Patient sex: M
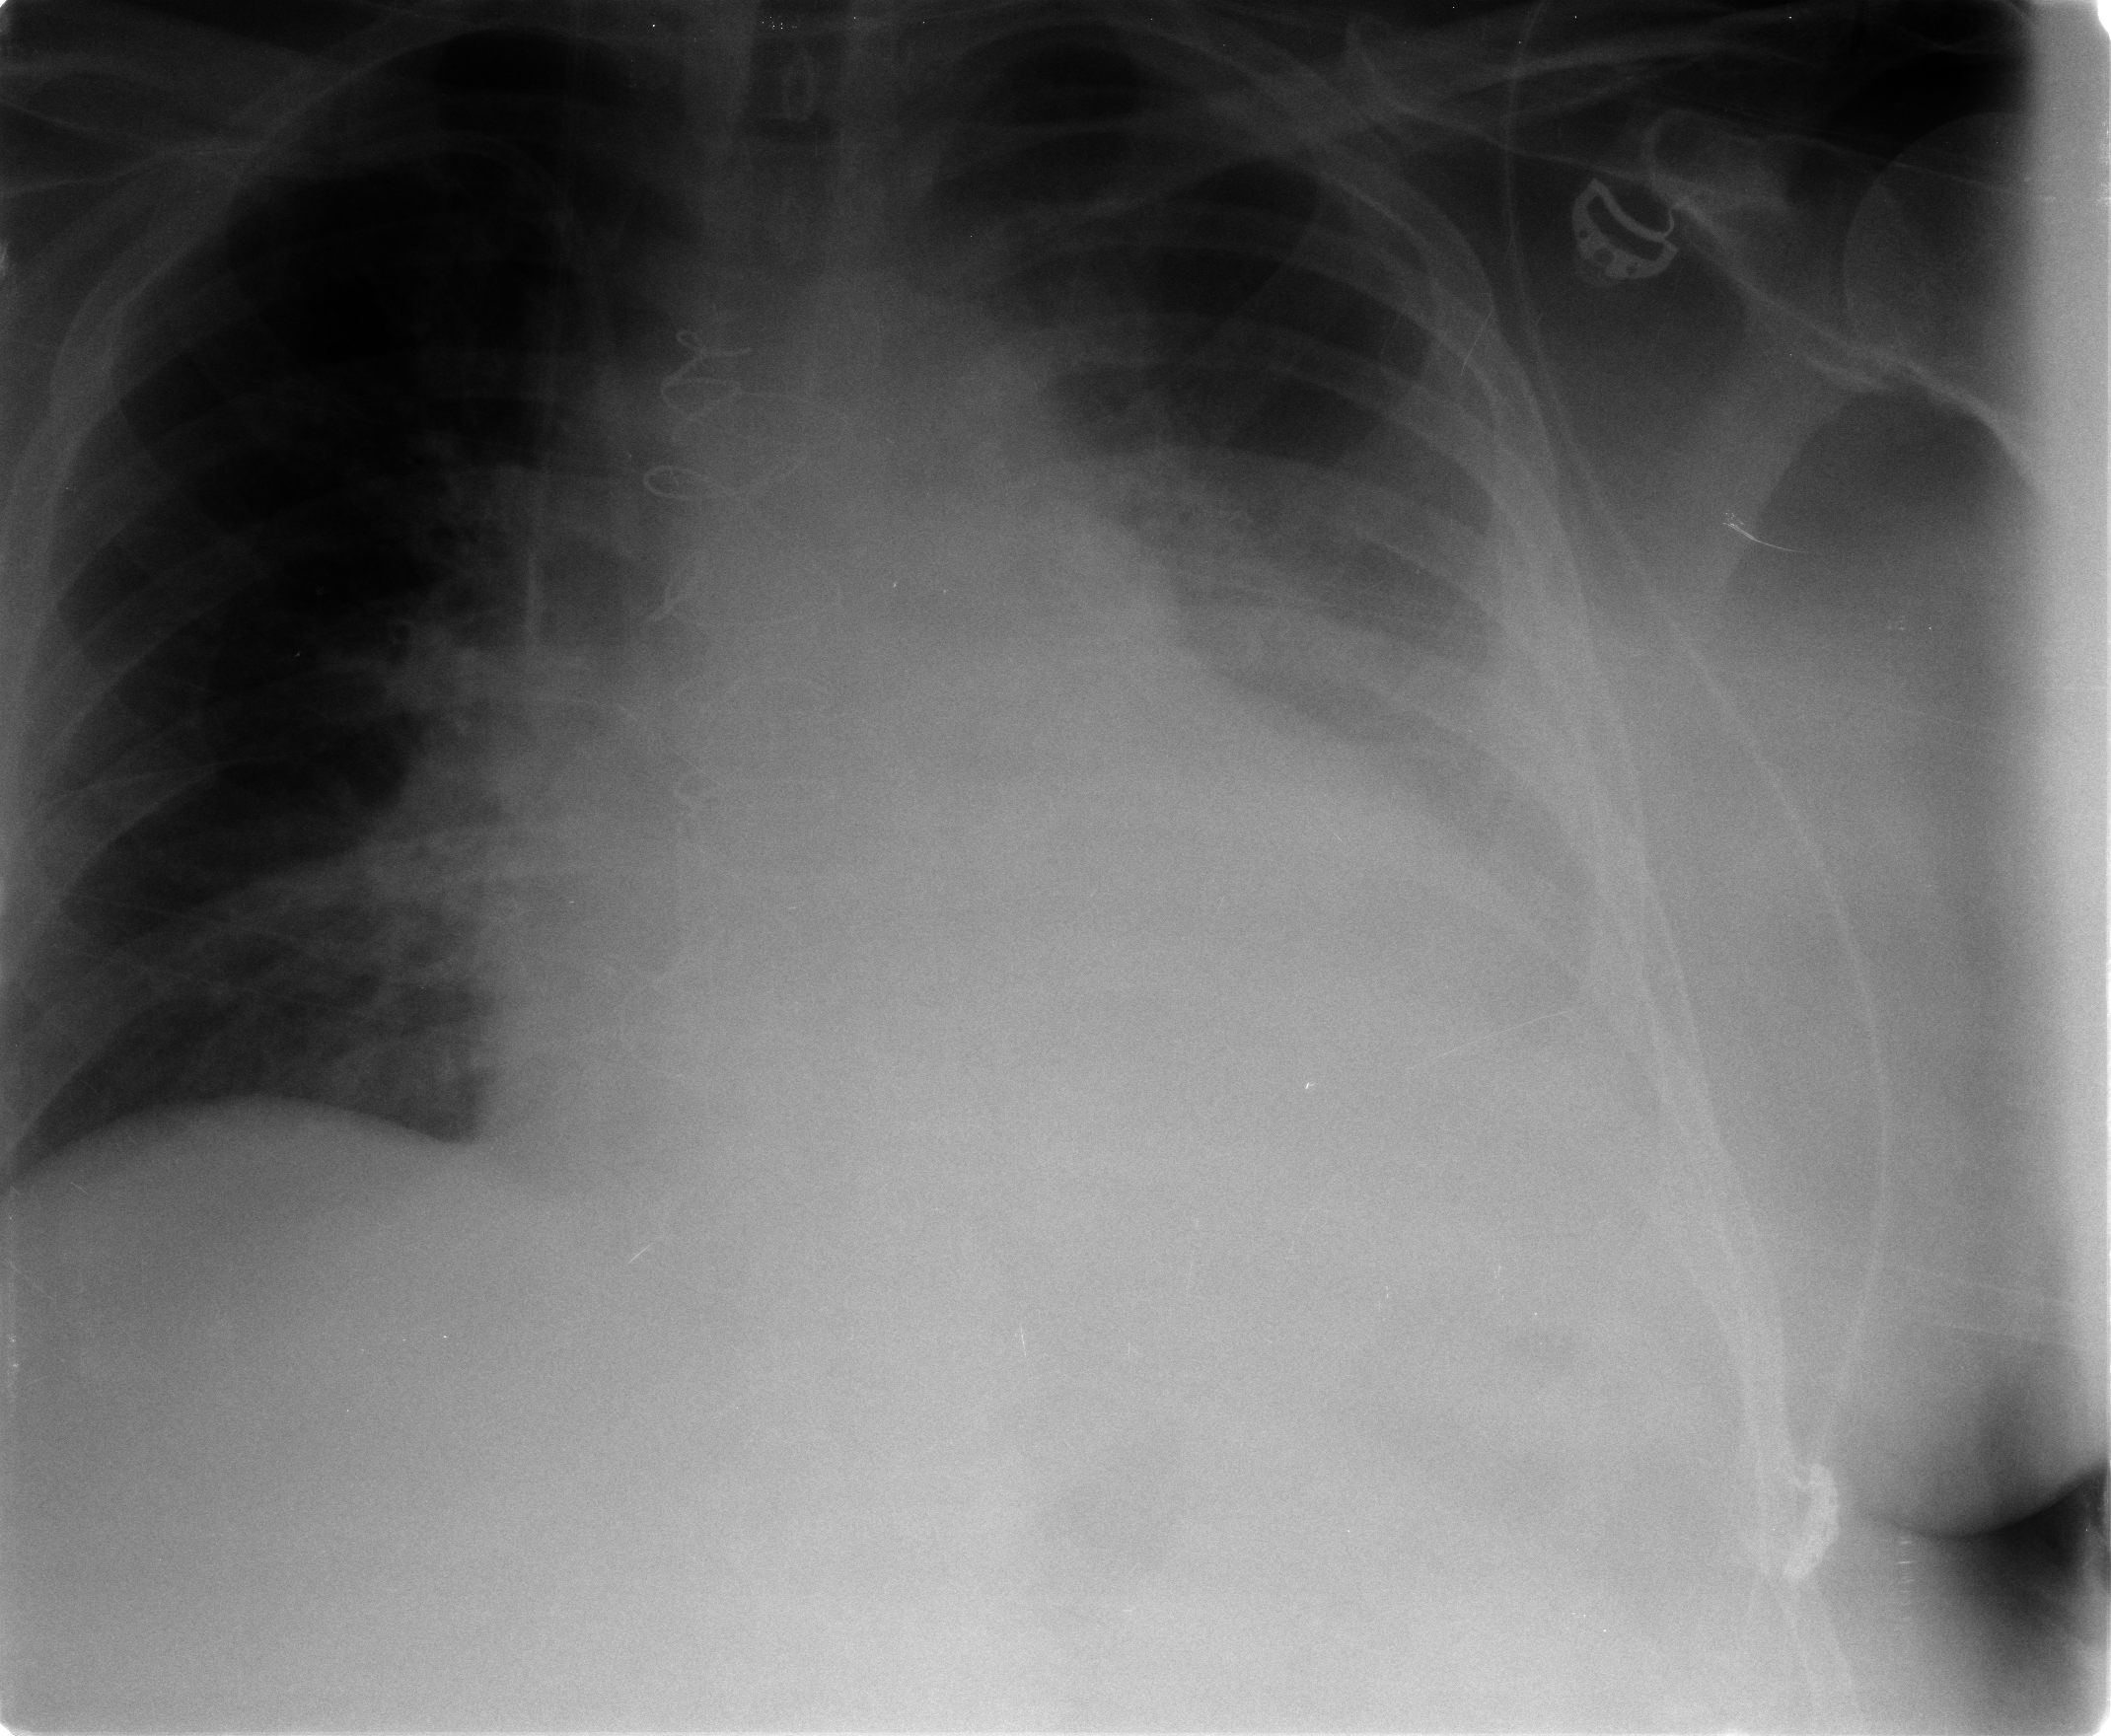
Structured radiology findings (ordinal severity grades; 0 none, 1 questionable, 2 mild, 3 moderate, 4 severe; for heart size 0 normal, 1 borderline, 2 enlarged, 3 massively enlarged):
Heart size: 2
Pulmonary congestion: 2
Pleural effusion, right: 0
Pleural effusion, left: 3
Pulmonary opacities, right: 0
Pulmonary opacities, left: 0
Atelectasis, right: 2
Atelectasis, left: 2